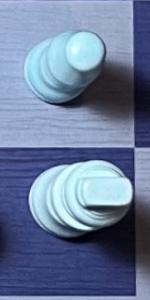
Label: King_White